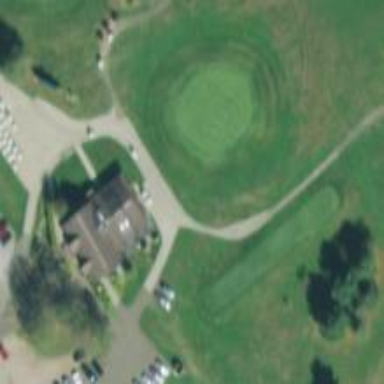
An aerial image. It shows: Path for golf carts.